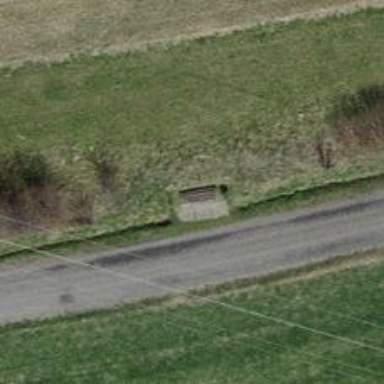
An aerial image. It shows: Bench.